Question: I have the following table "installation_tracking" in my database.

Now what I want is :
1. Total count of mac_id in every case
2. Total count of distinct mac_id every case
3. Total count of mac_id if uninstalled_date is not '0000-00-00 00:00:00'
4. Total count of distinct mac_id if uninstalled_date is not '0000-00-00 00:00:00'
This whole should be group by rs_id
I tried this out by the following query but it did not work.
'''
SELECT count(it.mac_id) AS total_installations, count(distinct it.mac_id) AS unique_installations,
CASE
WHEN it.uninstalled_date <> '0000-00-00 00:00:00' THEN count(it.mac_id)
END as total_uninstallations,
CASE
WHEN it.uninstalled_date <> '0000-00-00 00:00:00' THEN count(distinct it.mac_id)
END as total_uninstallations
FROM installation_tracking it GROUP BY it.rs_id
'''
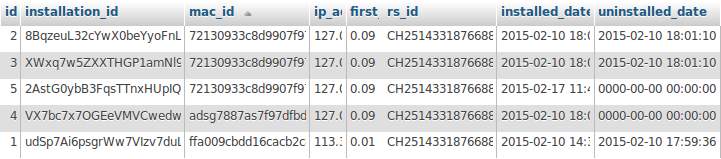
Answer: Try this:
'''
SELECT COUNT(it.mac_id) AS total_installations,
COUNT(DISTINCT it.mac_id) AS unique_installations,
COUNT(CASE WHEN it.uninstalled_date <> '0000-00-00 00:00:00'
THEN it.mac_id
ELSE NULL
END) as total_uninstallations,
COUNT(DISTINCT CASE WHEN it.uninstalled_date <> '0000-00-00 00:00:00'
THEN it.mac_id
ELSE NULL
END) as unique_uninstallations
FROM installation_tracking it
GROUP BY it.rs_id
'''
By returning 'NULL' when the value does not match the criterion, you prevent the irrelevant values from being counted.
As funkwurm stated, the 'ELSE NULL' parts are optional, as the 'CASE' clause will return 'NULL' by default anyway. I personally find them more readable though.